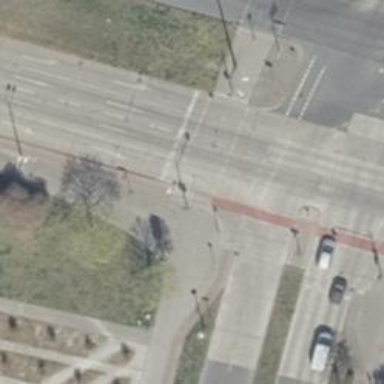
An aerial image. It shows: Cycleway.